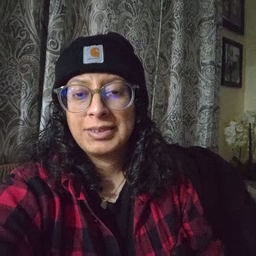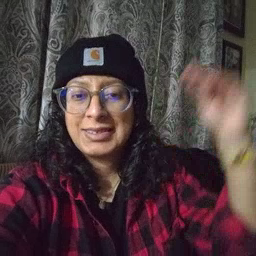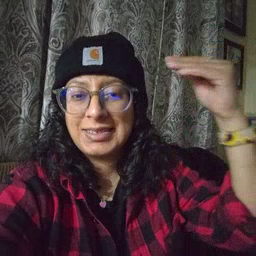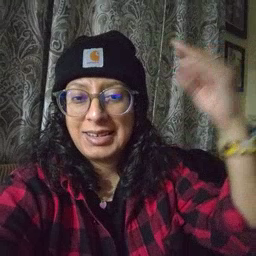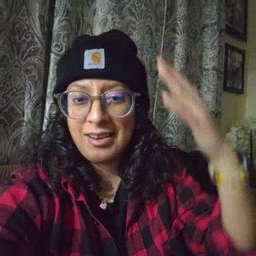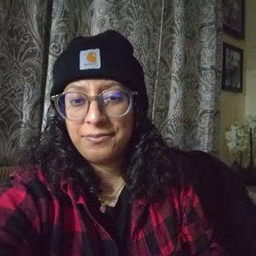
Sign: sun